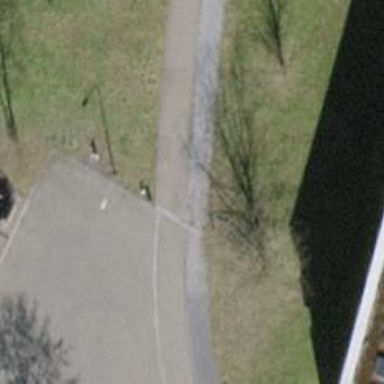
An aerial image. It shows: Bollard barrier.